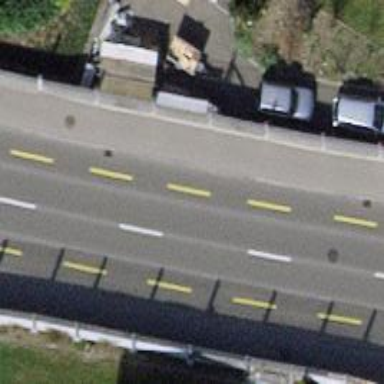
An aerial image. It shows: Asphalt sidewalk along the footway.